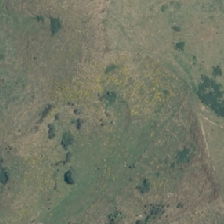
Land cover: low_producing_grassland